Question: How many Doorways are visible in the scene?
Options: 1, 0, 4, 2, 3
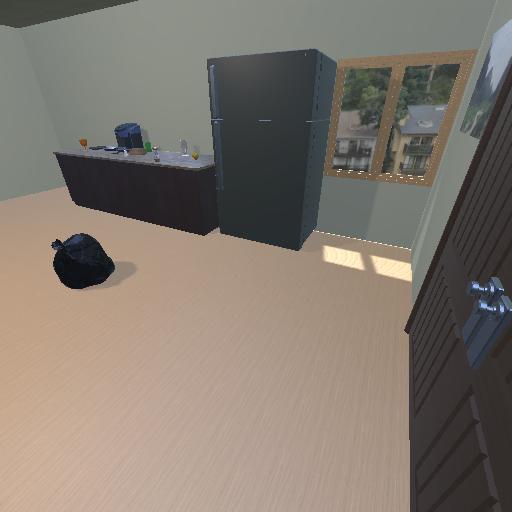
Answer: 1